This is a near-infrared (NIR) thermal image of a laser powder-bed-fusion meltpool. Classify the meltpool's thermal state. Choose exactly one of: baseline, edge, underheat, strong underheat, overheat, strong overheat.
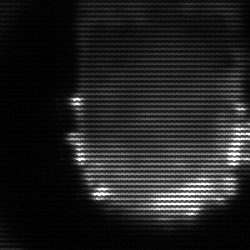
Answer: baseline